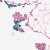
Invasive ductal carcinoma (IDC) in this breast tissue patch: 0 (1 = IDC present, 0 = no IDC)